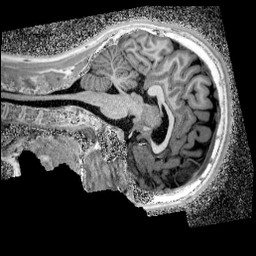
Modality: UNIT1_denoised
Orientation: sagittal
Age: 12
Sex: male
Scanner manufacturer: siemens
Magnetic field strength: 3 T
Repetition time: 4 s
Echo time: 0.00299 s